Interaction volume radius: 5 \u00c5
Interaction volume height: 15 \u00c5
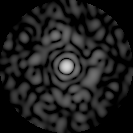
Disorder parameter: 0.8825